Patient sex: M
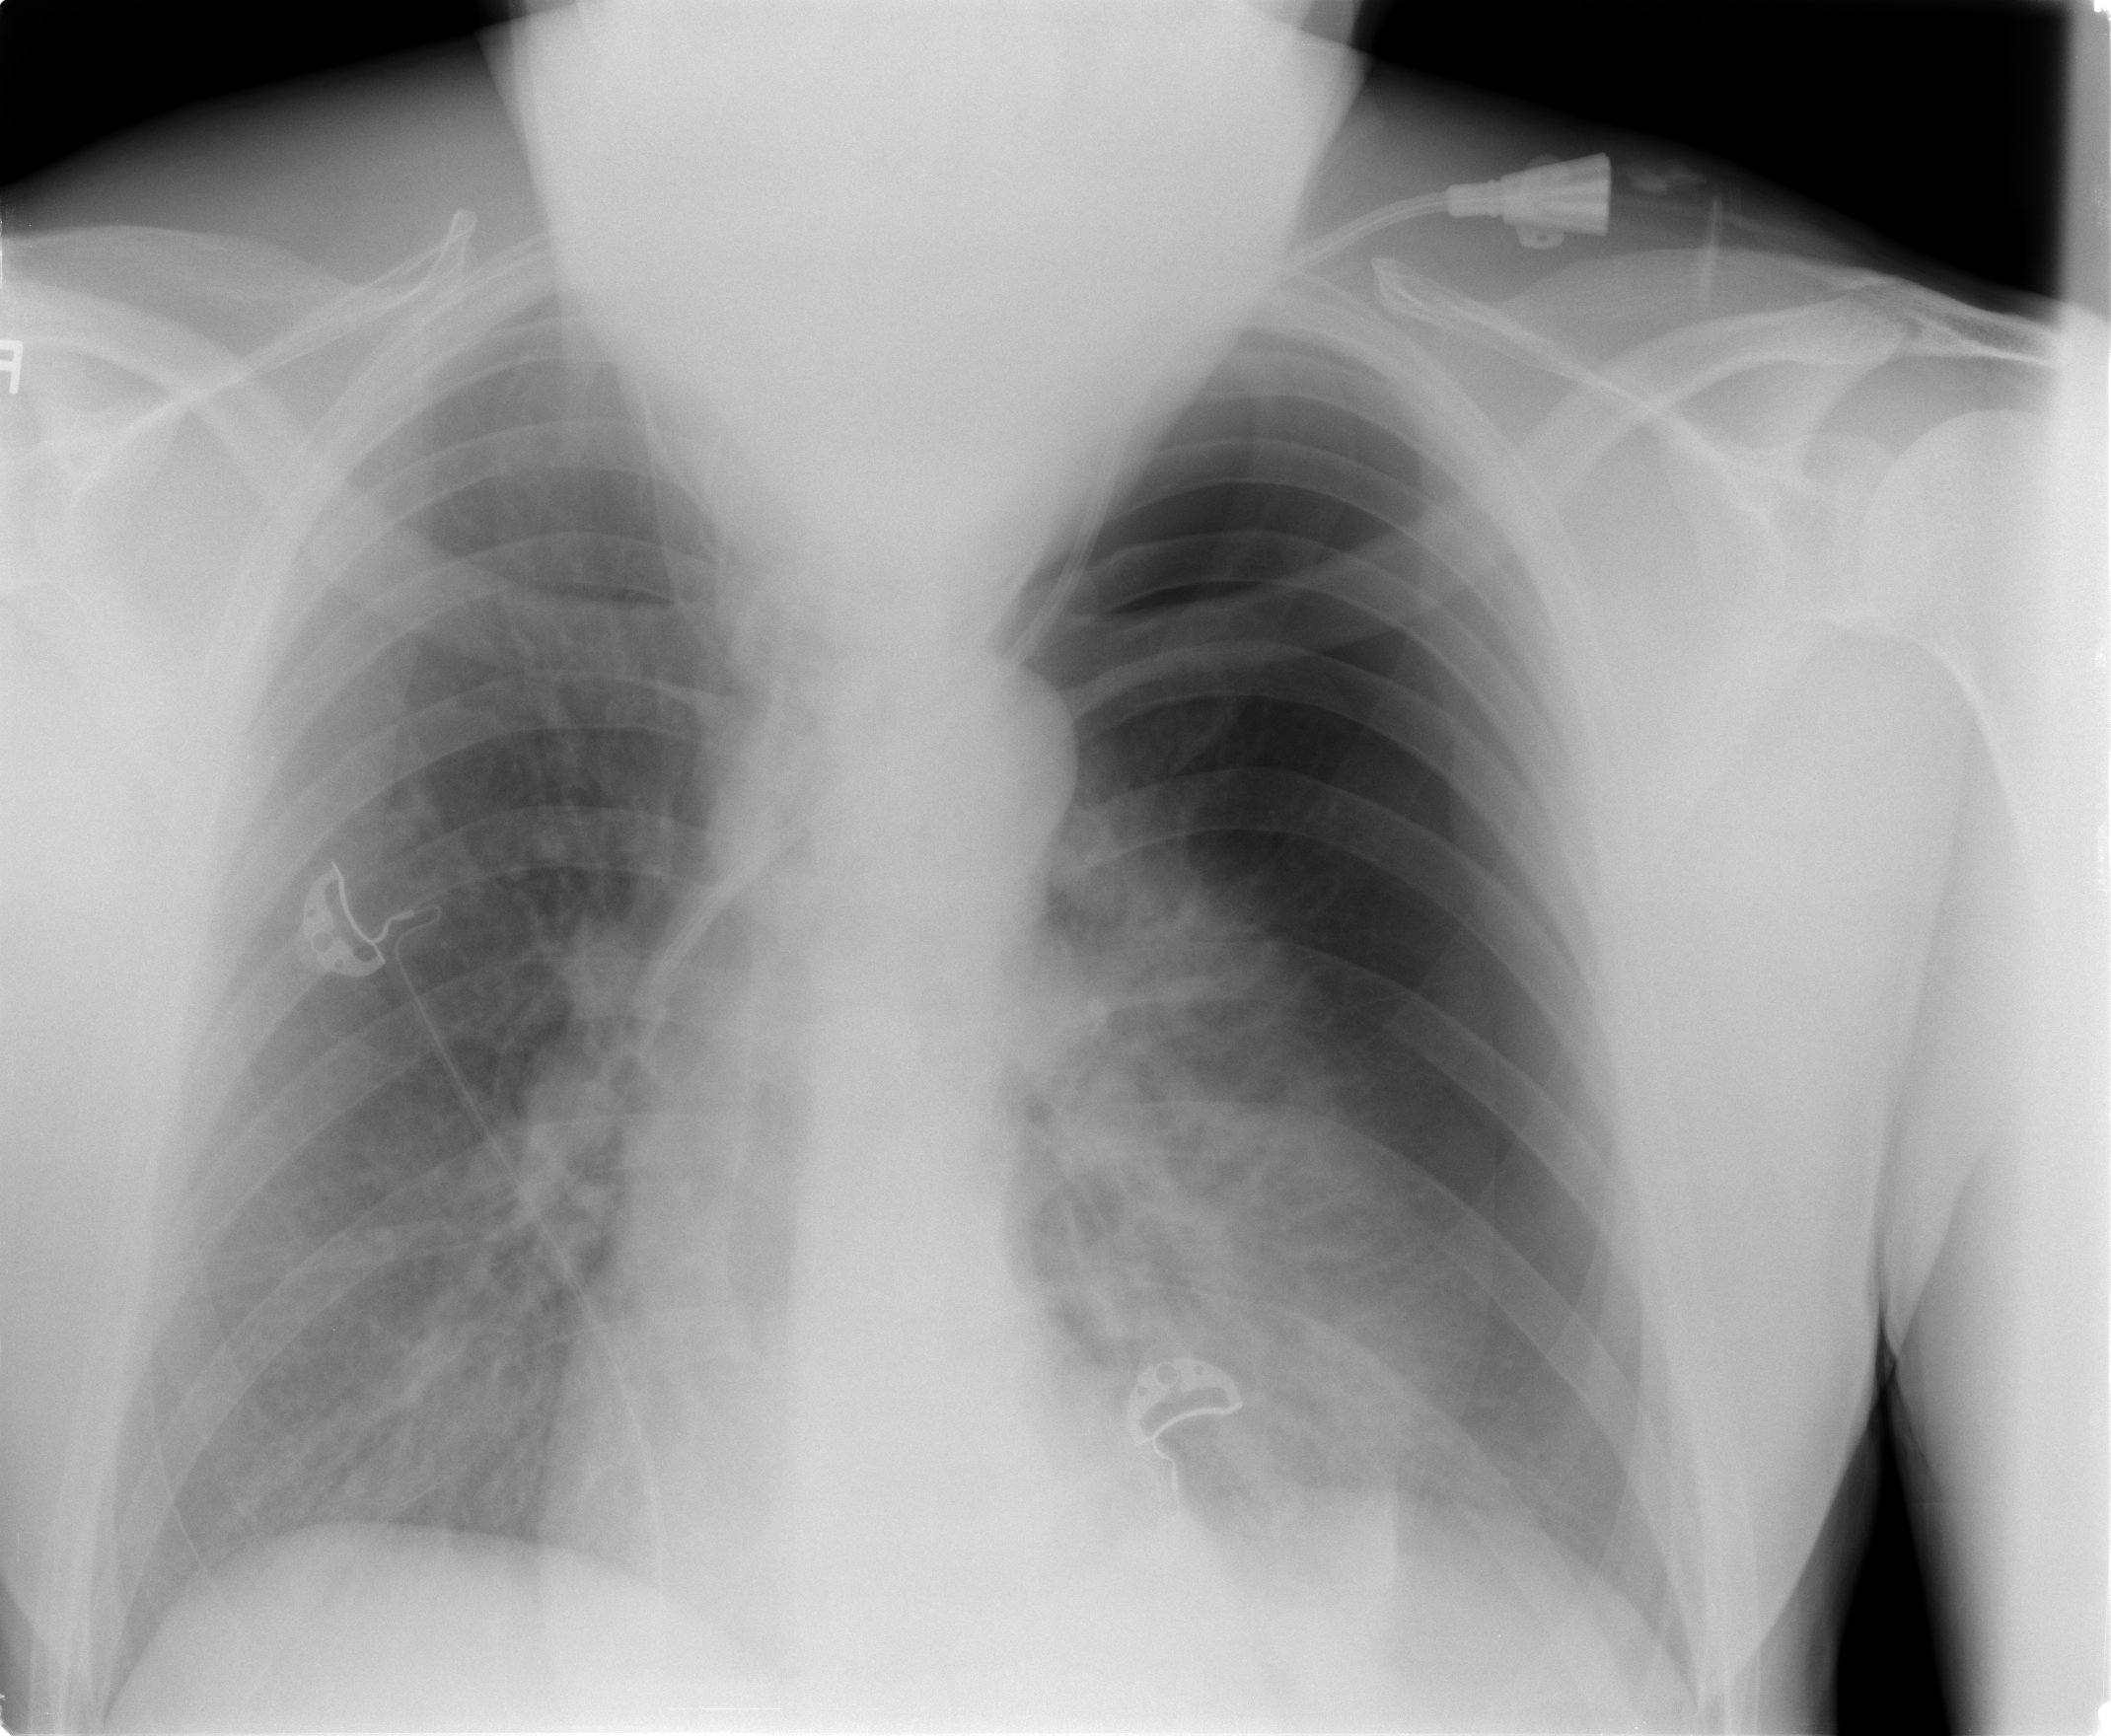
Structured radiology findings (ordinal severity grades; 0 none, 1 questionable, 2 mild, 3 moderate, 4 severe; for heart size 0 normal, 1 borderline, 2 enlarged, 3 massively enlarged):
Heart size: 0
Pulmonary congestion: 0
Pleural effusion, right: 0
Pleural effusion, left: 0
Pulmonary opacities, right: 0
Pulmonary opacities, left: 0
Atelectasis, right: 0
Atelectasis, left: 2